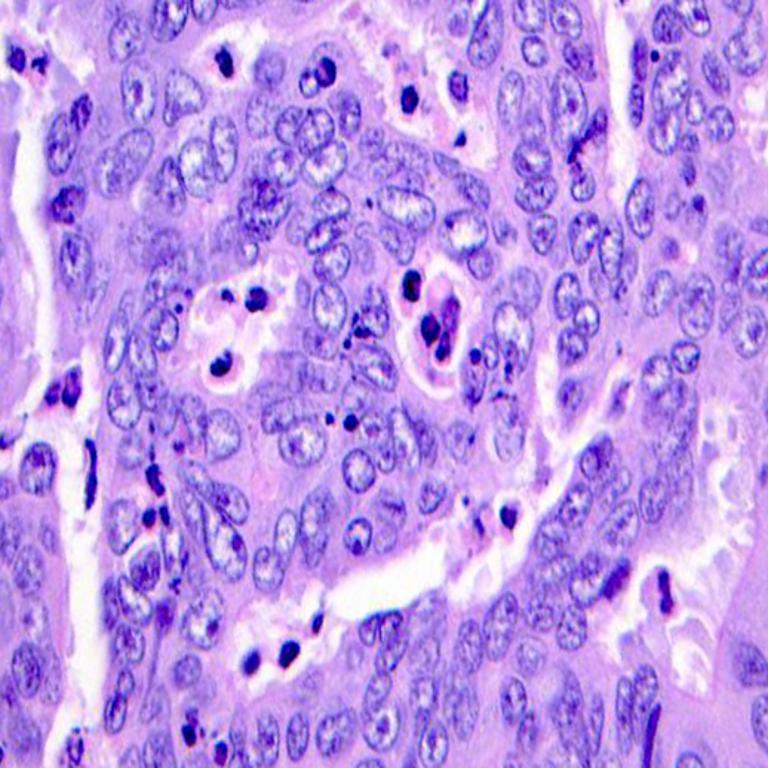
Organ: colon
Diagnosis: adenocarcinomas